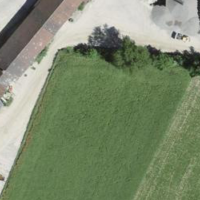
EUNIS habitat code: 52
Species observed at this site:
Aphantopus hyperantus